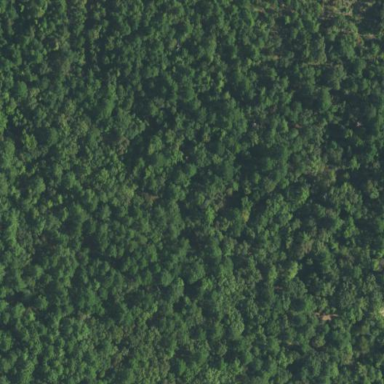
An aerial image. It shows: Forest with mixed leaf types and cycles.